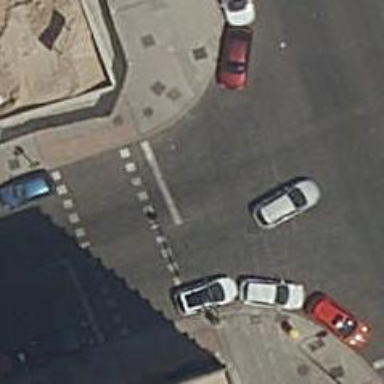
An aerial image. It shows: Road with traffic signals and zebra crossing with traffic signals.